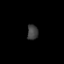
Tissue: prostate
Cell type: T cells
Senescence score: 0.7529
Nuclear area (px): 156
Mean DAPI intensity: 64.923